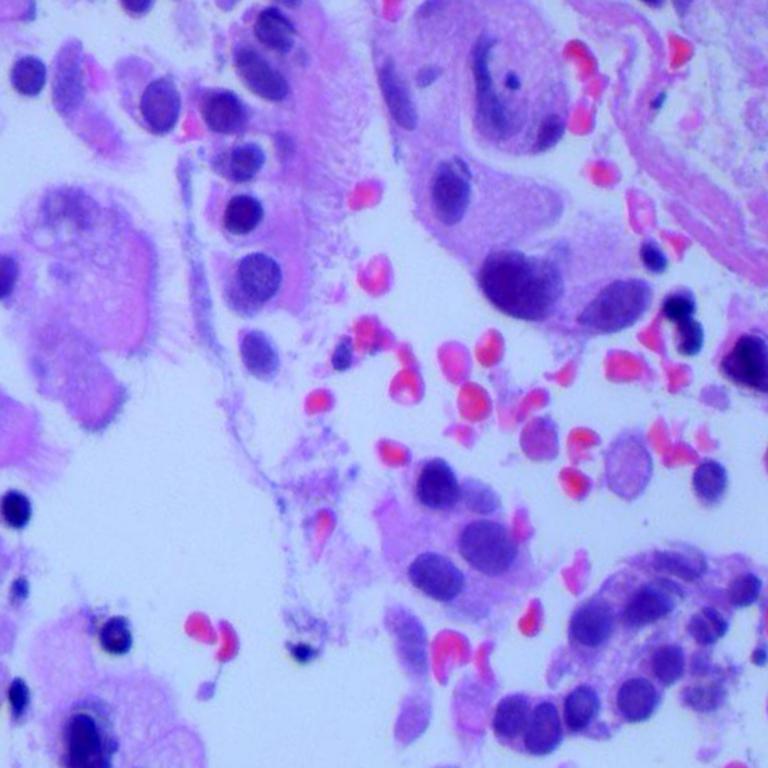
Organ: lung
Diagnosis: adenocarcinomas